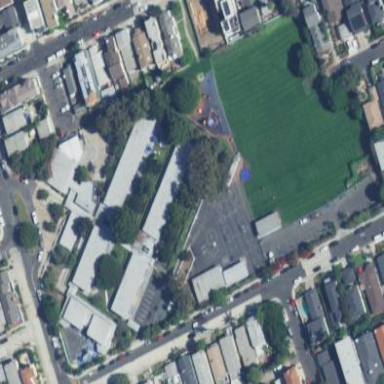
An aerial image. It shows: School.